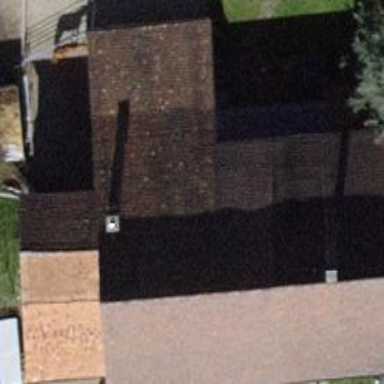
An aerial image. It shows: Gabled roofed house.